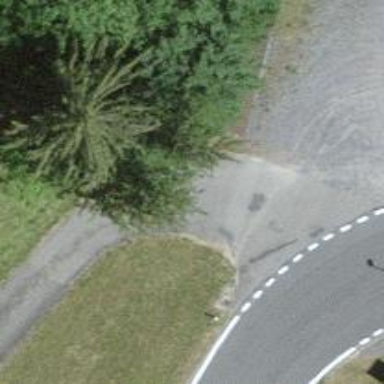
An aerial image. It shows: Driveway.